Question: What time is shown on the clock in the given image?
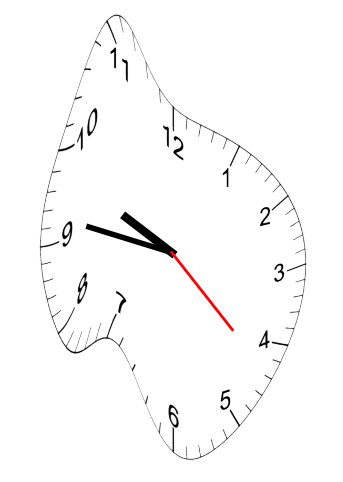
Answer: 09:46:22